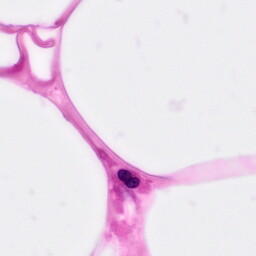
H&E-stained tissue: Pancreatic